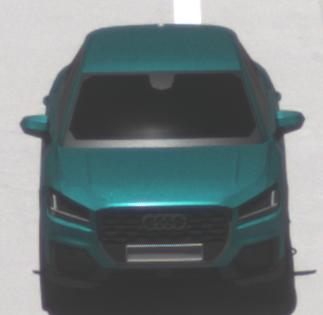
Make: Audi
Model: Q2
Model produced from: 2016
Model produced until: 2020
Doors: 5
Color: blue
Road condition: dry road
Daytime: midday
Contrast: high contrast